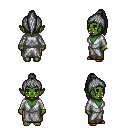
a pixel art fantasy rpg character, female body template, orc, green skin, white robe, robe skirt, gray long topknot hairstyle, bracelets, four views (front, back, left, right), 2x2 character sprite sheet, small pixel art, hard edges, no anti-aliasing